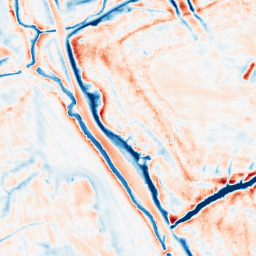
Category: edge_preserving
Decomposition family: bilateral
Decomposition parameters: d: 21
sigma_color: 150
sigma_space: 100
Upsampling method: bspline
Upsampling parameters: scale: 4
Upsampling scale: 4